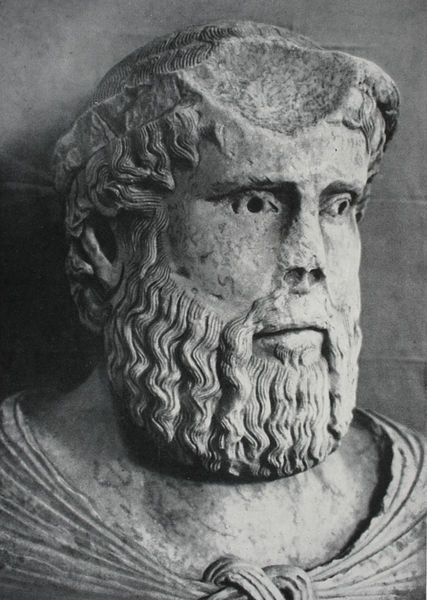
Titel: Die sogenannte Vinea-Büste (Pier delle Vigne) - Skulptur für die Brückentoranlage von Capua
Standort: Capua
Institution: Museo Campano
Schlagwörter: kopf, mann, umhang, grau, marmor, mund, nase, ohr, schwarz, weiss, blick, tuch, bart, augen, falten, knoten, stein, vollbart, hals, porträt, gewand, augenbrauen, krone, lippen, locken, ohren, schulter, skulptur, statue, crown, king, white, black, face, grey, hair, nose, old, portrait, robe, brauen, büste, bildhauerei, foto, fotografie, photographie, antike, philosoph, schwarzweiss, loch, stilisiert, haarkranz, herrscher, kranz, nasenlöcher, photo, kaputt, antik, classic, greek, man, roman, stone, griechisch, ear, head, mönch, reif, eyes, bust, gaze, look, mouth, beard, sculpture, beschädigung, mamor, marble, ancient, cape, cloak, neck, tonsur, ears, sokrates, monk, eye, god, beschädigt, lips, batz, delle, verwittert, abgebrochen, forehead, photograph, broken, gekräuselt, platon, historic, capua, tonsure, fractured, antike skulptur, brows, worn, limestone, philosph ?, damaged, aged, nostrils, knot, wrap, holes, damage, deformed, ceasar, dent, disfigured, caved, derp, wheathered, pkastik, 수염, 조각상, 로마, rman, voldemort